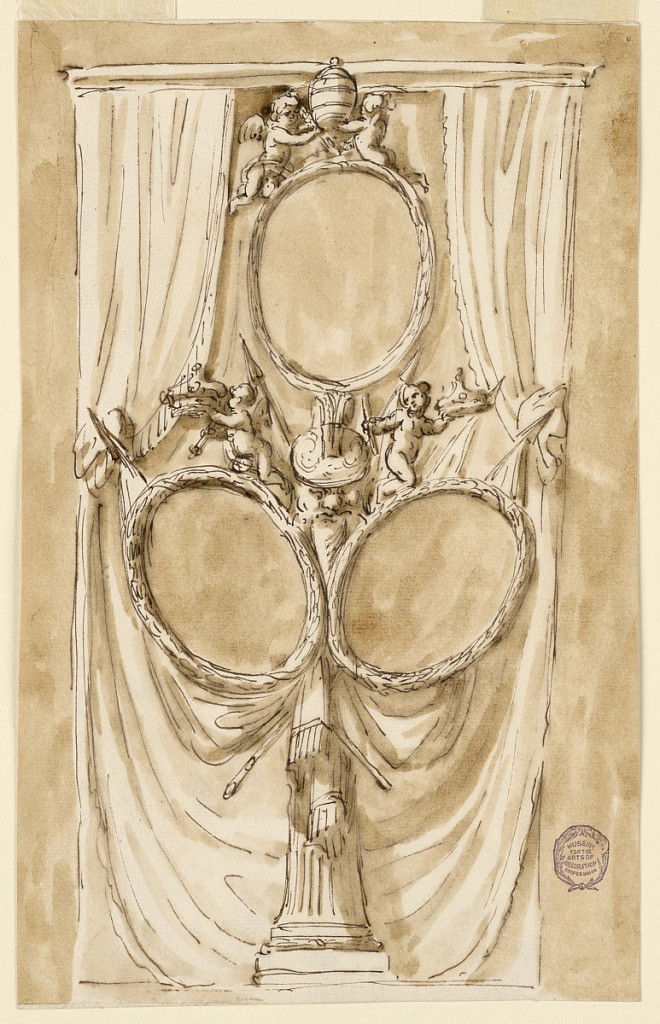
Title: Decoration for portrait of Pope Pius VI and royal couple
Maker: Giuseppe Barberi, Italian, 1746–1809
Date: ca. 1790
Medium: Pen and brown ink, brush and brown wash on off-white laid paper, lined
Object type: Drawing
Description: Vertical rectangle. In front of a curtain stands a support which has below the shape of a column. Obliquely fastened to it are two ovoidal frames in front of a trophy of colors. A putto is shown kneeling upon either frame raising crowns and mace. Above in the interval between the frames is a bearded head with a helmet. It supports another frame having on top two putti with the keys and the tiara. Colored background.